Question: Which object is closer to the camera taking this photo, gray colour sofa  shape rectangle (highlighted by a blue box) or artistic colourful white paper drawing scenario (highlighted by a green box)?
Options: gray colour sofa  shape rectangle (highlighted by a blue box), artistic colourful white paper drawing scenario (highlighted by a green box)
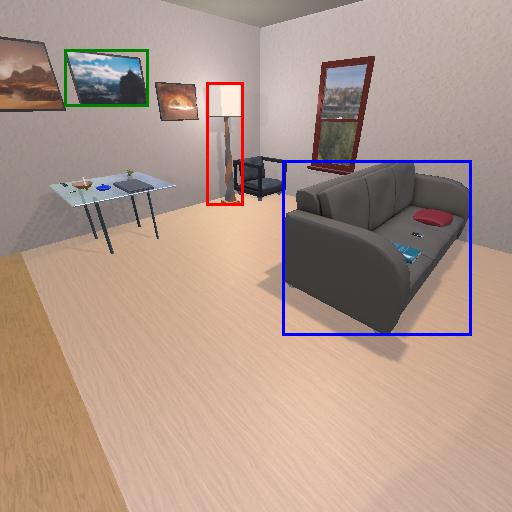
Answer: gray colour sofa  shape rectangle (highlighted by a blue box)